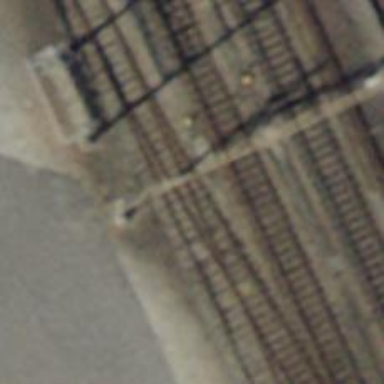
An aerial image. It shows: Railway milestone.